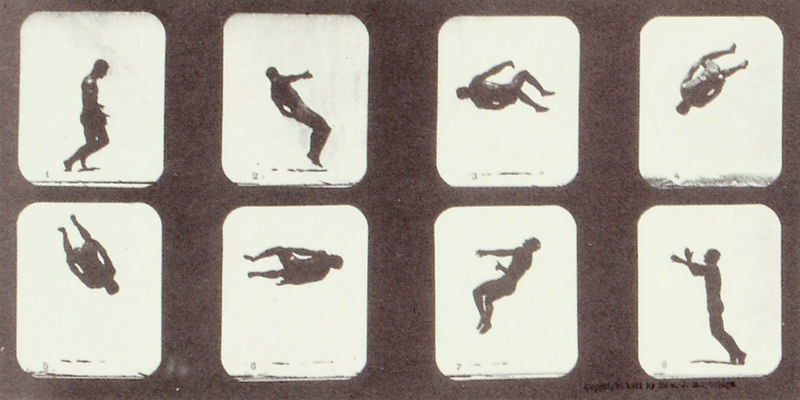
Titel: Athlet, ein Rückwärtssalto machend/ Athlète, saut périlleux en retournant
Künstler: Edward James Muybridge
Schlagwörter: körper, mann, nackt, schatten, weiß, menschen, bewegung, braun, schwarz, mensch, herr, fliegen, sprung, fotos, studie, figuren, fallen, umriss, foto, fotografie, flug, schwarzweiss, serie, springen, fall, film, drehung, abfolge, einzelbilder, bewegungsstudie, sequenz, stuie, bewegungsablauf, bewegeung, salto, kader, fotografieen, t